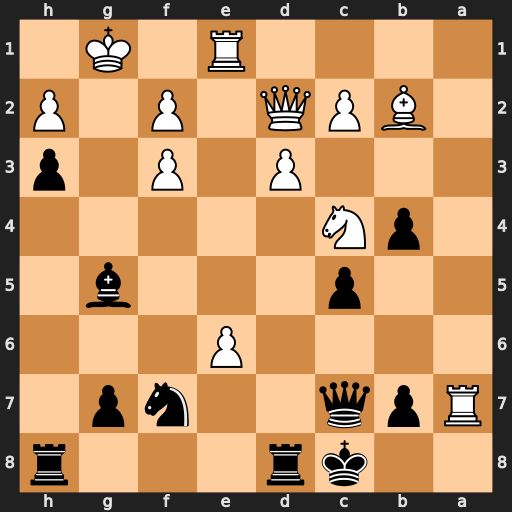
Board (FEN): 2kr3r/Rpq2np1/4P3/2p3b1/1pN5/3P1P1p/1BPQ1P1P/4R1K1
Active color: b
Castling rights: -
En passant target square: -
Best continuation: Bxd2 Ra8+ Qb8 Rxb8+ Kxb8